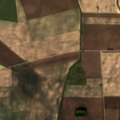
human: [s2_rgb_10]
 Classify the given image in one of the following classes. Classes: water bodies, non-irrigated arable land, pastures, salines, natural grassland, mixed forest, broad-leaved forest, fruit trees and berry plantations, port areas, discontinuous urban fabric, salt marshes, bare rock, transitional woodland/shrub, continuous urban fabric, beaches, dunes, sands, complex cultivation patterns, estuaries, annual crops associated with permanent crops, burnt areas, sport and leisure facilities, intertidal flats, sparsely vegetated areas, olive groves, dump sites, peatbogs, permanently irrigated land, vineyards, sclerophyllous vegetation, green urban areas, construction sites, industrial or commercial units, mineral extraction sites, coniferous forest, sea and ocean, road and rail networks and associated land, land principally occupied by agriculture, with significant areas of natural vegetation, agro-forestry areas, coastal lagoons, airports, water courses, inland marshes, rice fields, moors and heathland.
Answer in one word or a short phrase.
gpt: non-irrigated arable land, complex cultivation patterns